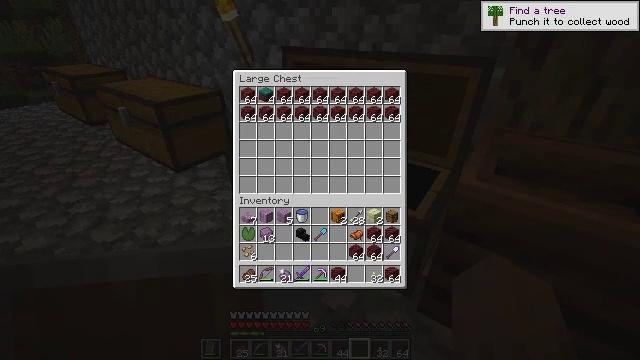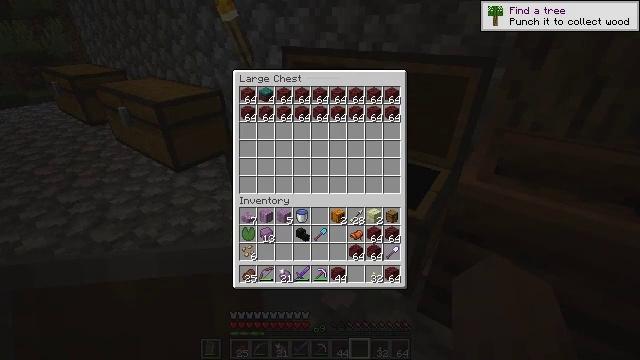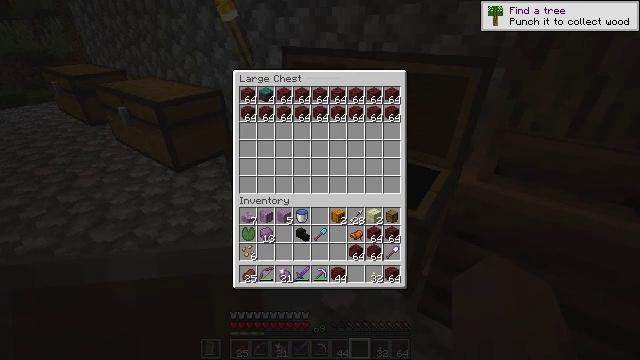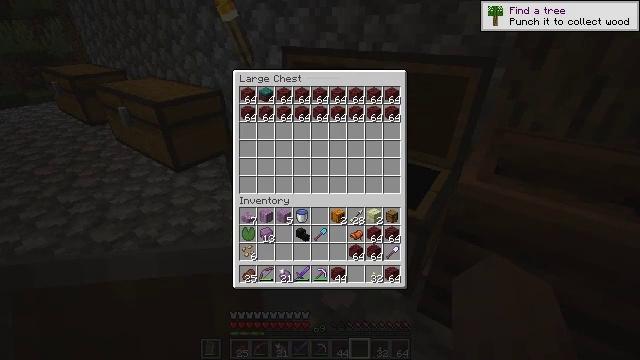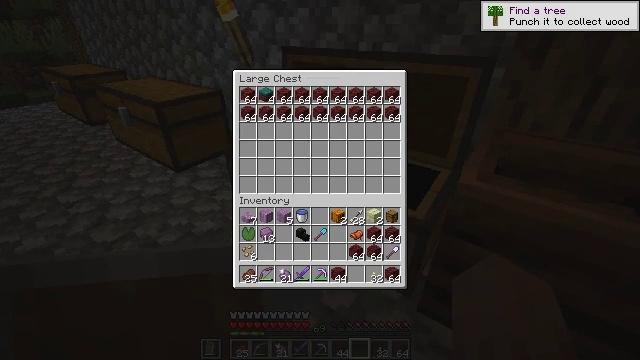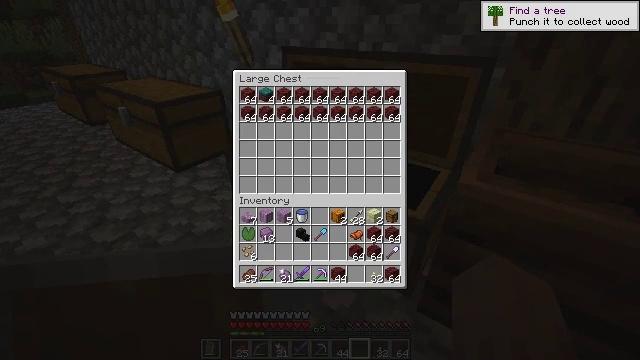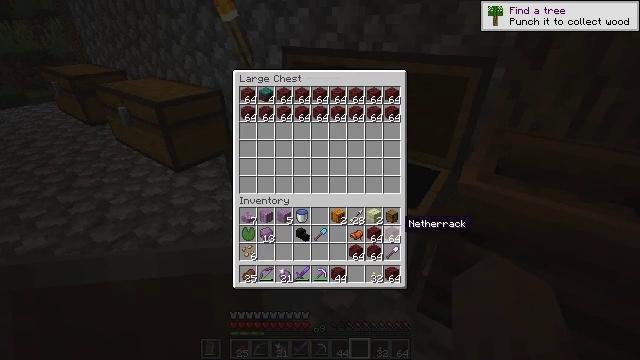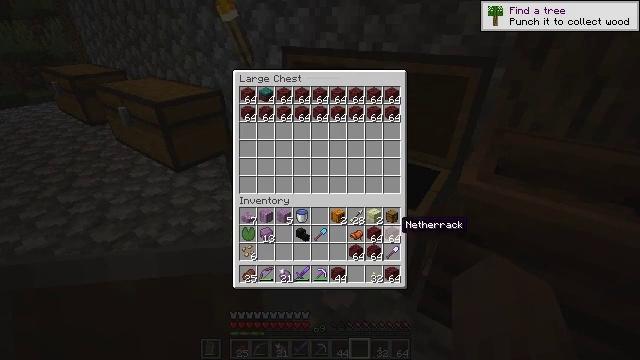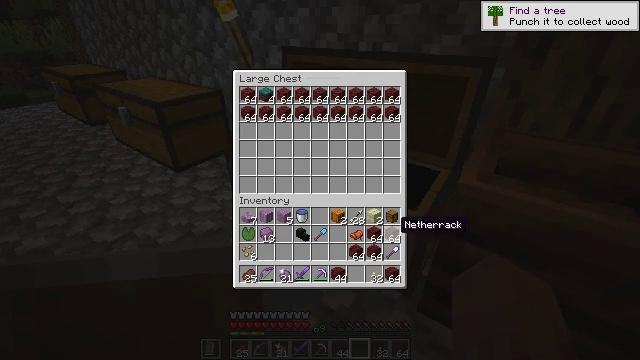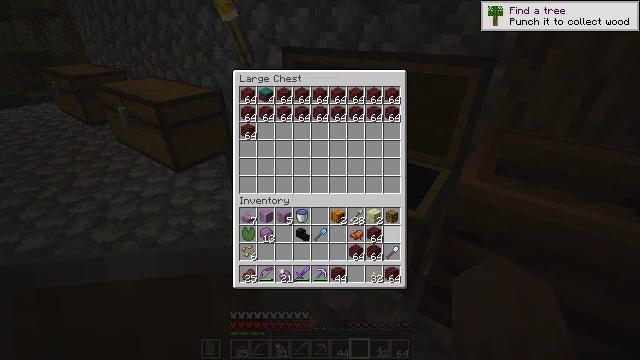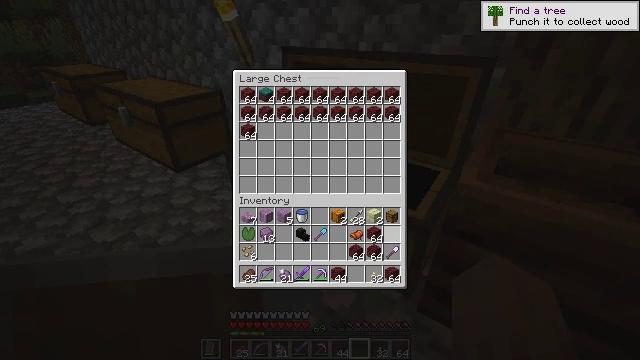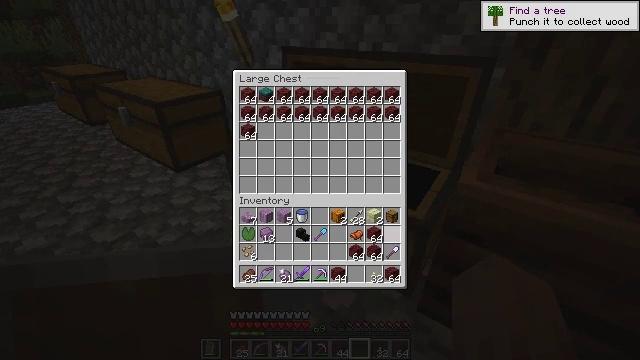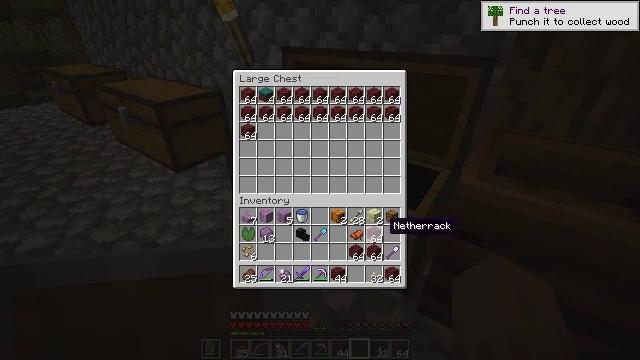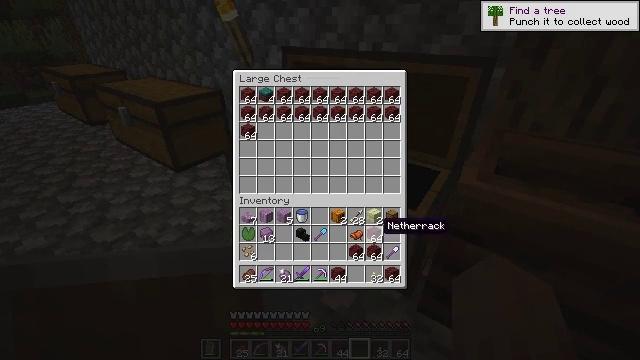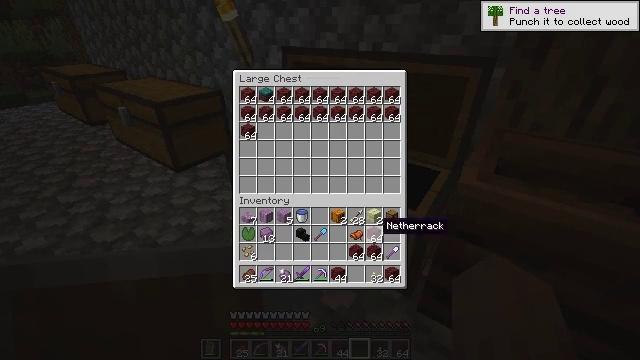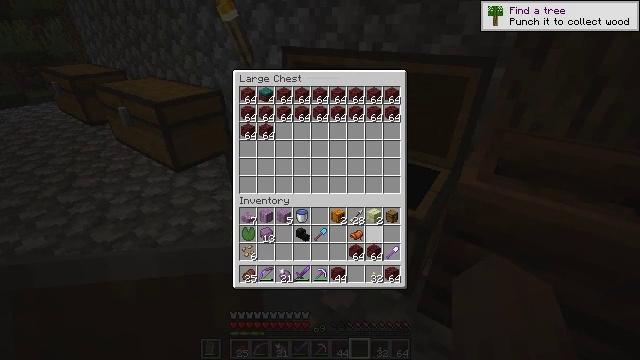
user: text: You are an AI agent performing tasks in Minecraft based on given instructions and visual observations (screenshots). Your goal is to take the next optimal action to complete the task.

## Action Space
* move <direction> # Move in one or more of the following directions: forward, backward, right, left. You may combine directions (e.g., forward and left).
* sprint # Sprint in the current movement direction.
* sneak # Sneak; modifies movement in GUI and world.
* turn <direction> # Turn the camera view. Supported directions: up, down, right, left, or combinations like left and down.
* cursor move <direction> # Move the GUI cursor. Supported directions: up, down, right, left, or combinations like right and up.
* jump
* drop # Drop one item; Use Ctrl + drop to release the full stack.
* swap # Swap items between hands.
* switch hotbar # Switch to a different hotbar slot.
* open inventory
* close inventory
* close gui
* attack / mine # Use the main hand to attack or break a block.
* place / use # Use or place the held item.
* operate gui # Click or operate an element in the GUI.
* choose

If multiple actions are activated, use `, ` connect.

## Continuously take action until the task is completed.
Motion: motion action
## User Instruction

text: Open the crafting table and create a shulker box.
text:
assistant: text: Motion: sneak
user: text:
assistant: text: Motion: sneak
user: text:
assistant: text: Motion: sneak
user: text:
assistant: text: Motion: sneak
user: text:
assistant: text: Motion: sneak
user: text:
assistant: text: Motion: sneak
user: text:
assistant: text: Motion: sneak
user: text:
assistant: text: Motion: sneak
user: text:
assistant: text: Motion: sneak, use / place
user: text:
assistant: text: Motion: sneak, use / place
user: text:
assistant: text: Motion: sneak, use / place
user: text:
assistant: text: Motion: sneak, turn left
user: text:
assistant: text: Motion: sneak
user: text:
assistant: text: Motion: sneak
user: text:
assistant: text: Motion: sneak, use / place
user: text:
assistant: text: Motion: sneak, use / place
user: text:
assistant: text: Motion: sneak, turn down, use / place
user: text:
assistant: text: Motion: sneak
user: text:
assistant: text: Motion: sneak, use / place
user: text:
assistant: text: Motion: sneak, use / place
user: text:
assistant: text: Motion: sneak, use / place
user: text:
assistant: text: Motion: sneak, turn left
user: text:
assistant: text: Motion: sneak
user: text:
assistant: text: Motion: sneak, use / place
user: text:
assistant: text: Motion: sneak, use / place
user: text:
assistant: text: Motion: sneak
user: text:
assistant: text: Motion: sneak, turn right and down
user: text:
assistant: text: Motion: sneak, turn right and down
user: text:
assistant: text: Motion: sneak, turn down
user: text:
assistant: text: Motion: sneak